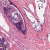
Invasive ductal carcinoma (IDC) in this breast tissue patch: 0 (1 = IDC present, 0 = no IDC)